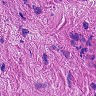
Metastatic tissue present: no